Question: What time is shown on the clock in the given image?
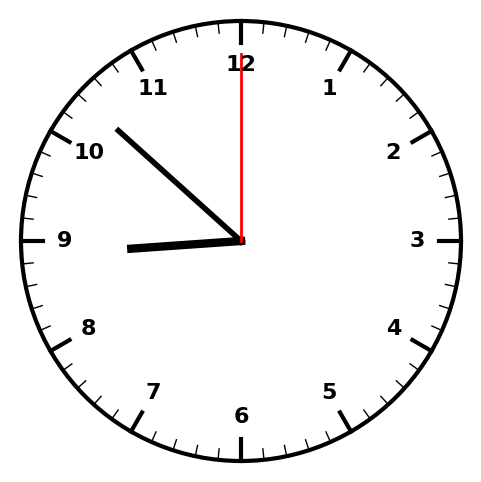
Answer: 08:52:00